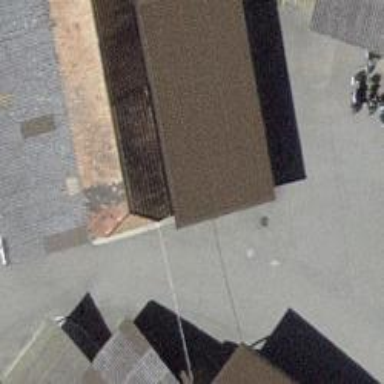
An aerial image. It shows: Rural barn.